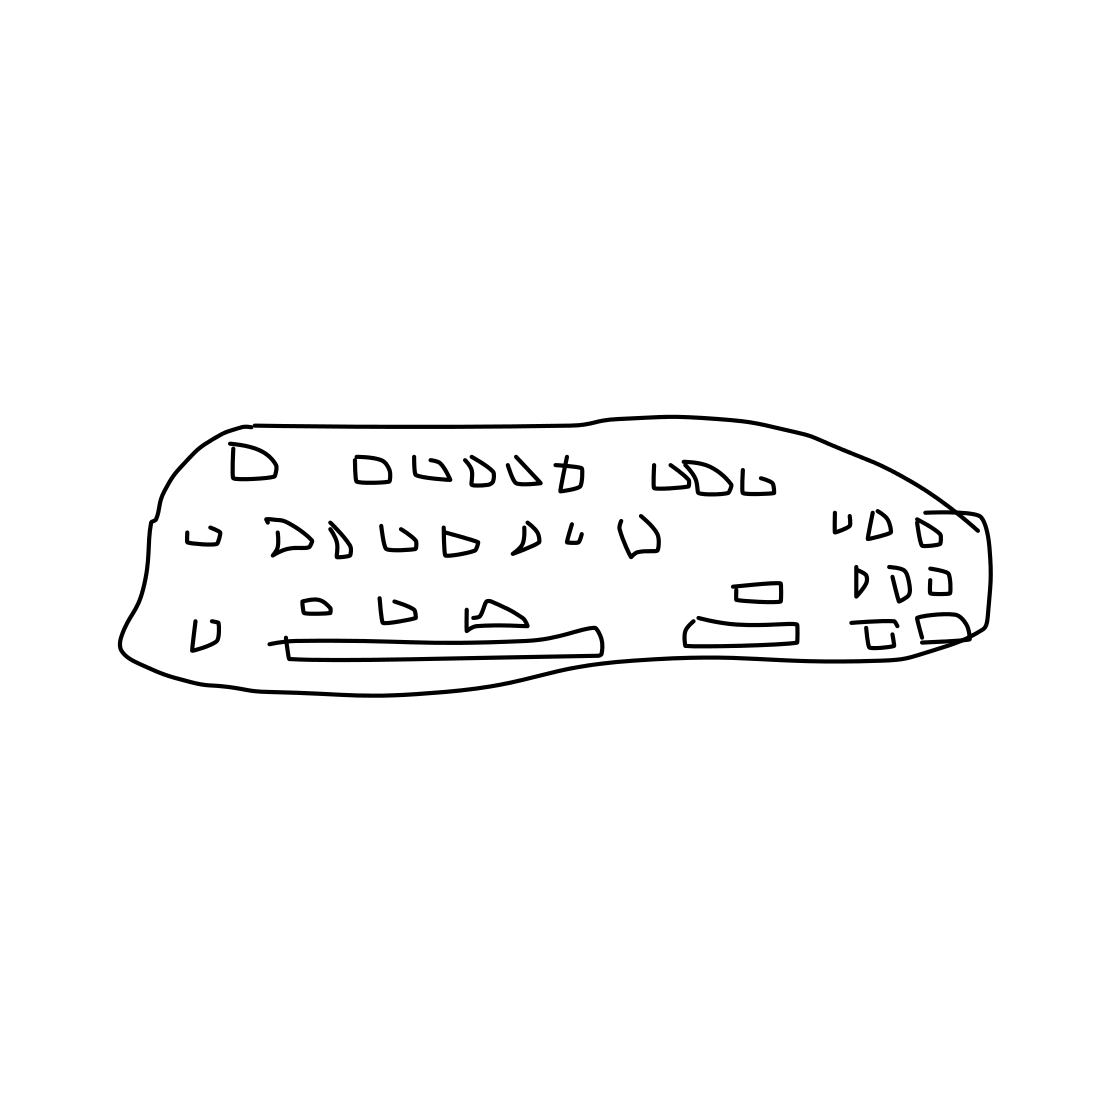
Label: keyboard